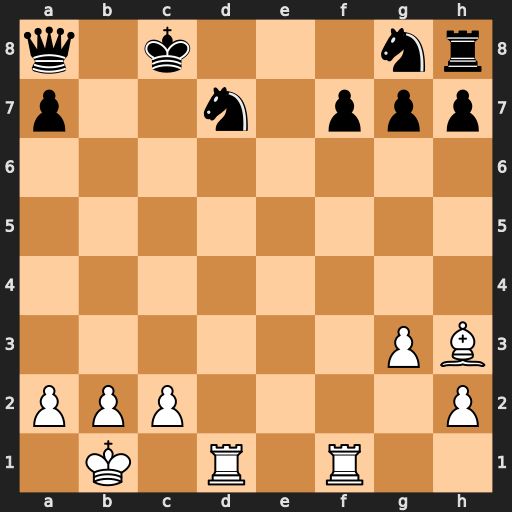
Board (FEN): q1k3nr/p2n1ppp/8/8/8/6PB/PPP4P/1K1R1R2
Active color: w
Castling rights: -
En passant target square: -
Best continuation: Rxd7 Nf6 Rxa7+ Kb8 Rxa8+